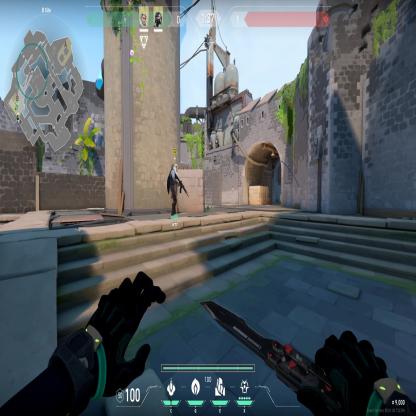
Label: teammate